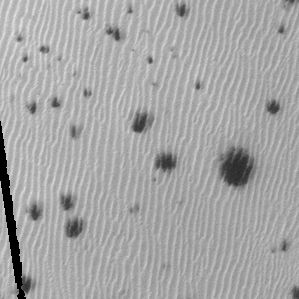
Label: frost